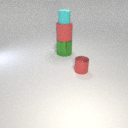
large red rubber cylinder above large green metal cylinder